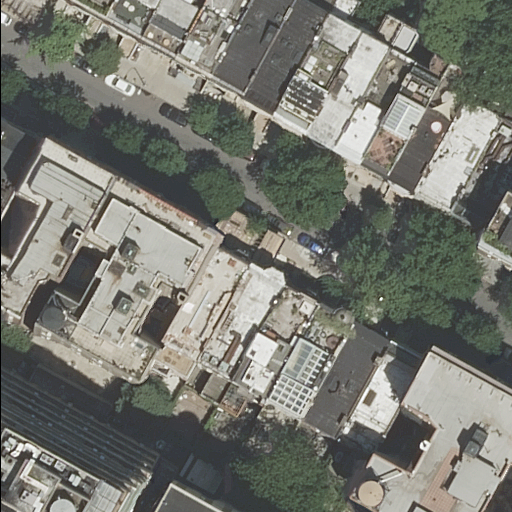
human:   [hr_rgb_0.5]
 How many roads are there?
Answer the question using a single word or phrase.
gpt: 1

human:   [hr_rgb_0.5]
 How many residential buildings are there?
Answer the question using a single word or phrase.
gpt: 27

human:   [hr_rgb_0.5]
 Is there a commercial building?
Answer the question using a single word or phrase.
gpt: no

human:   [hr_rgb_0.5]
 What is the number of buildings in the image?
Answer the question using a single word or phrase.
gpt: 27

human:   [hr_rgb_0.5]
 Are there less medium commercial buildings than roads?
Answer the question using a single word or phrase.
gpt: yes

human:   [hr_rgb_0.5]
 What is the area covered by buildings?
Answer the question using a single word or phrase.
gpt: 5529m2

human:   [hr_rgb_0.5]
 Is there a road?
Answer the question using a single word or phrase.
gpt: yes

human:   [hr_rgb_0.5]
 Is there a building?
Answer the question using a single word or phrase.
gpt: yes

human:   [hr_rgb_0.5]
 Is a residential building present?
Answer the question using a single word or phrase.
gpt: yes

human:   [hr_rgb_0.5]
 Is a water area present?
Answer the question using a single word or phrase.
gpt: no

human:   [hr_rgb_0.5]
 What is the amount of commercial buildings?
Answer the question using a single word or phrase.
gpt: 0

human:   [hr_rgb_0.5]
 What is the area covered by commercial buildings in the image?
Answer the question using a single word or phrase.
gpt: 0m2

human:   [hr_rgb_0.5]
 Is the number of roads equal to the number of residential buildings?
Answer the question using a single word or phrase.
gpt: no

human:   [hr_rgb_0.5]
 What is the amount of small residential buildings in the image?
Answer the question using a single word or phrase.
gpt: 6

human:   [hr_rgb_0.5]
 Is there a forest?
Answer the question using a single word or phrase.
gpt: no

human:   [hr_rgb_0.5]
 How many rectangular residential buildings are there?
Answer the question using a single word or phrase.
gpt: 14

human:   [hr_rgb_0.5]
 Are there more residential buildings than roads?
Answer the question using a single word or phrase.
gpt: yes

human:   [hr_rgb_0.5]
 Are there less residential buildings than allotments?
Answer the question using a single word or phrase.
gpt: no

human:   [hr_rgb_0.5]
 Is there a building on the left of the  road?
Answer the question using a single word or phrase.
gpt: yes

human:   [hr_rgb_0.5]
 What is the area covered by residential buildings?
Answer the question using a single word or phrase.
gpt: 5529m2

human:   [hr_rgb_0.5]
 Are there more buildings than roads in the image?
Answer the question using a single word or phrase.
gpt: yes

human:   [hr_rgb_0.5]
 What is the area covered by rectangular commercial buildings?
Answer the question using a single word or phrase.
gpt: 0m2

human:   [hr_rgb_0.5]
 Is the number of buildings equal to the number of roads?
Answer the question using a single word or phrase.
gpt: no

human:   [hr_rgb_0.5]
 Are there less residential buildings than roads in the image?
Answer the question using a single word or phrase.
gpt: no

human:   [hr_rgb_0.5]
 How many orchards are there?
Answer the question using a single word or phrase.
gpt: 0

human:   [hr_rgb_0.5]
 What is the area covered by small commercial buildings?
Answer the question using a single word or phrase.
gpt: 0m2

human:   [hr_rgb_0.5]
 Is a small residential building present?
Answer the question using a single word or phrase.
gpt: yes

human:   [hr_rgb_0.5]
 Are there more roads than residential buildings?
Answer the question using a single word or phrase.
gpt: no

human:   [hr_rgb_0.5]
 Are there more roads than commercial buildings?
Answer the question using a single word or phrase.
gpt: yes

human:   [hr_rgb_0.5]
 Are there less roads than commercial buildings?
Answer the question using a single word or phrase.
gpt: no

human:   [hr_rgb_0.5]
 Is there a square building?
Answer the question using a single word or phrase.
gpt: no

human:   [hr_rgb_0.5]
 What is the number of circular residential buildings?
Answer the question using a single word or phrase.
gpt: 0

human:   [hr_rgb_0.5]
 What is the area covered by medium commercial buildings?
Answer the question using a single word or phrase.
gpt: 0m2

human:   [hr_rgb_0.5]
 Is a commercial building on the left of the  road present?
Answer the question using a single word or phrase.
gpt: no

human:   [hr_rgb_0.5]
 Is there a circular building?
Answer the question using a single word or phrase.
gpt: no

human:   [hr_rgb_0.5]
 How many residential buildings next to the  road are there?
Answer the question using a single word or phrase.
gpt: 27

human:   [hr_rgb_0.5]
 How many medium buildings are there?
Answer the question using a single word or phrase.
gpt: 19

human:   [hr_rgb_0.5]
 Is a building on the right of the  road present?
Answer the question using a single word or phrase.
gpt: yes

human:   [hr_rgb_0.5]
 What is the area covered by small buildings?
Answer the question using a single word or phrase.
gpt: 284m2

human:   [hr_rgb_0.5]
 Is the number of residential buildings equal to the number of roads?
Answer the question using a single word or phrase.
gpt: no

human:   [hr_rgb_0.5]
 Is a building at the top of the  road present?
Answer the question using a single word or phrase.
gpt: yes

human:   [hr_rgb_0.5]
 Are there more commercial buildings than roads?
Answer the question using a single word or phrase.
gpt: no

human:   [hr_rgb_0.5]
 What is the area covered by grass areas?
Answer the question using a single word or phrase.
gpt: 0m2

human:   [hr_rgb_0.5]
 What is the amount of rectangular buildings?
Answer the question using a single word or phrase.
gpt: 14

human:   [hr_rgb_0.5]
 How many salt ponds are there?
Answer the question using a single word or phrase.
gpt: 0

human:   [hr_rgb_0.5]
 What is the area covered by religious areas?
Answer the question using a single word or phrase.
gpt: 0m2

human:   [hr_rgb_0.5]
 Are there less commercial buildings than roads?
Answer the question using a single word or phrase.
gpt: yes

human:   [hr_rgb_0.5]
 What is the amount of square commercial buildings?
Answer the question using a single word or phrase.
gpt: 0

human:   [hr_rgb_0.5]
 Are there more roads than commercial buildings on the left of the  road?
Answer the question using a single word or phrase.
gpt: yes

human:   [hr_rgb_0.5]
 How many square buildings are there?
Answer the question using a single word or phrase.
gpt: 0

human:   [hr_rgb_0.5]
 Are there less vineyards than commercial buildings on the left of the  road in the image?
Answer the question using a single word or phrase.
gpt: no

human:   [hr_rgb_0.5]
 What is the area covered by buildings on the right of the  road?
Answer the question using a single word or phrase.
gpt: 2004m2

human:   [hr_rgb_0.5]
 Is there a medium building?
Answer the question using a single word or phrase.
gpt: yes

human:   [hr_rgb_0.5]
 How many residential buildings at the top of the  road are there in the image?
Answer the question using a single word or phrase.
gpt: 11

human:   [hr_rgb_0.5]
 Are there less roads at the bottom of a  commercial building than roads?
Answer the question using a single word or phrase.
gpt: yes

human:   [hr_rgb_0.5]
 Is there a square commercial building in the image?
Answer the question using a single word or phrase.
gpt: no

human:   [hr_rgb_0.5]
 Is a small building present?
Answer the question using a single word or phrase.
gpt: yes

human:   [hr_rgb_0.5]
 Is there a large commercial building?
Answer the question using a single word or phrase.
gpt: no

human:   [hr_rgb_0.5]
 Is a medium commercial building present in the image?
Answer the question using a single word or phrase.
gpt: no

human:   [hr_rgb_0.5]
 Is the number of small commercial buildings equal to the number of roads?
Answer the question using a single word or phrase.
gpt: no

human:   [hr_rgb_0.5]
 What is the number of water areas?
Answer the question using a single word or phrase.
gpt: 0

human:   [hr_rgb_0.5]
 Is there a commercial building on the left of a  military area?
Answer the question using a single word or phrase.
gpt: no

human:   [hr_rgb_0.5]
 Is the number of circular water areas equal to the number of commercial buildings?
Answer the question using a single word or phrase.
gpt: yes

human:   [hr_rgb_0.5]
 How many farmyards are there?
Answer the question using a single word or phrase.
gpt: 0